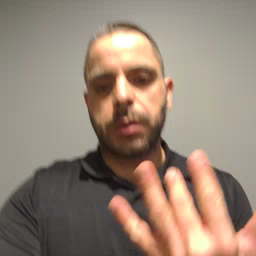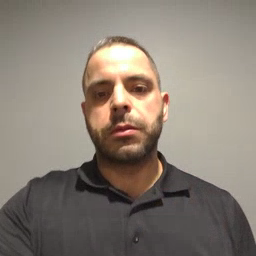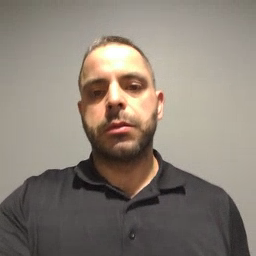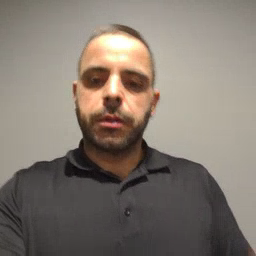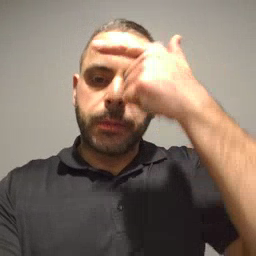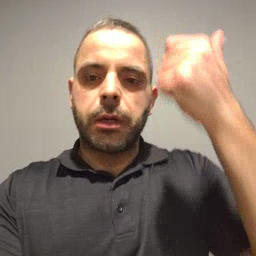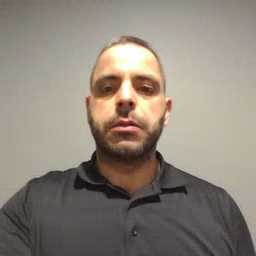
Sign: because